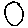
Label: circle